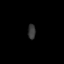
Tissue: skin
Cell type: Others
Senescence score: 0.7335
Nuclear area (px): 113
Mean DAPI intensity: 54.451